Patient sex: M
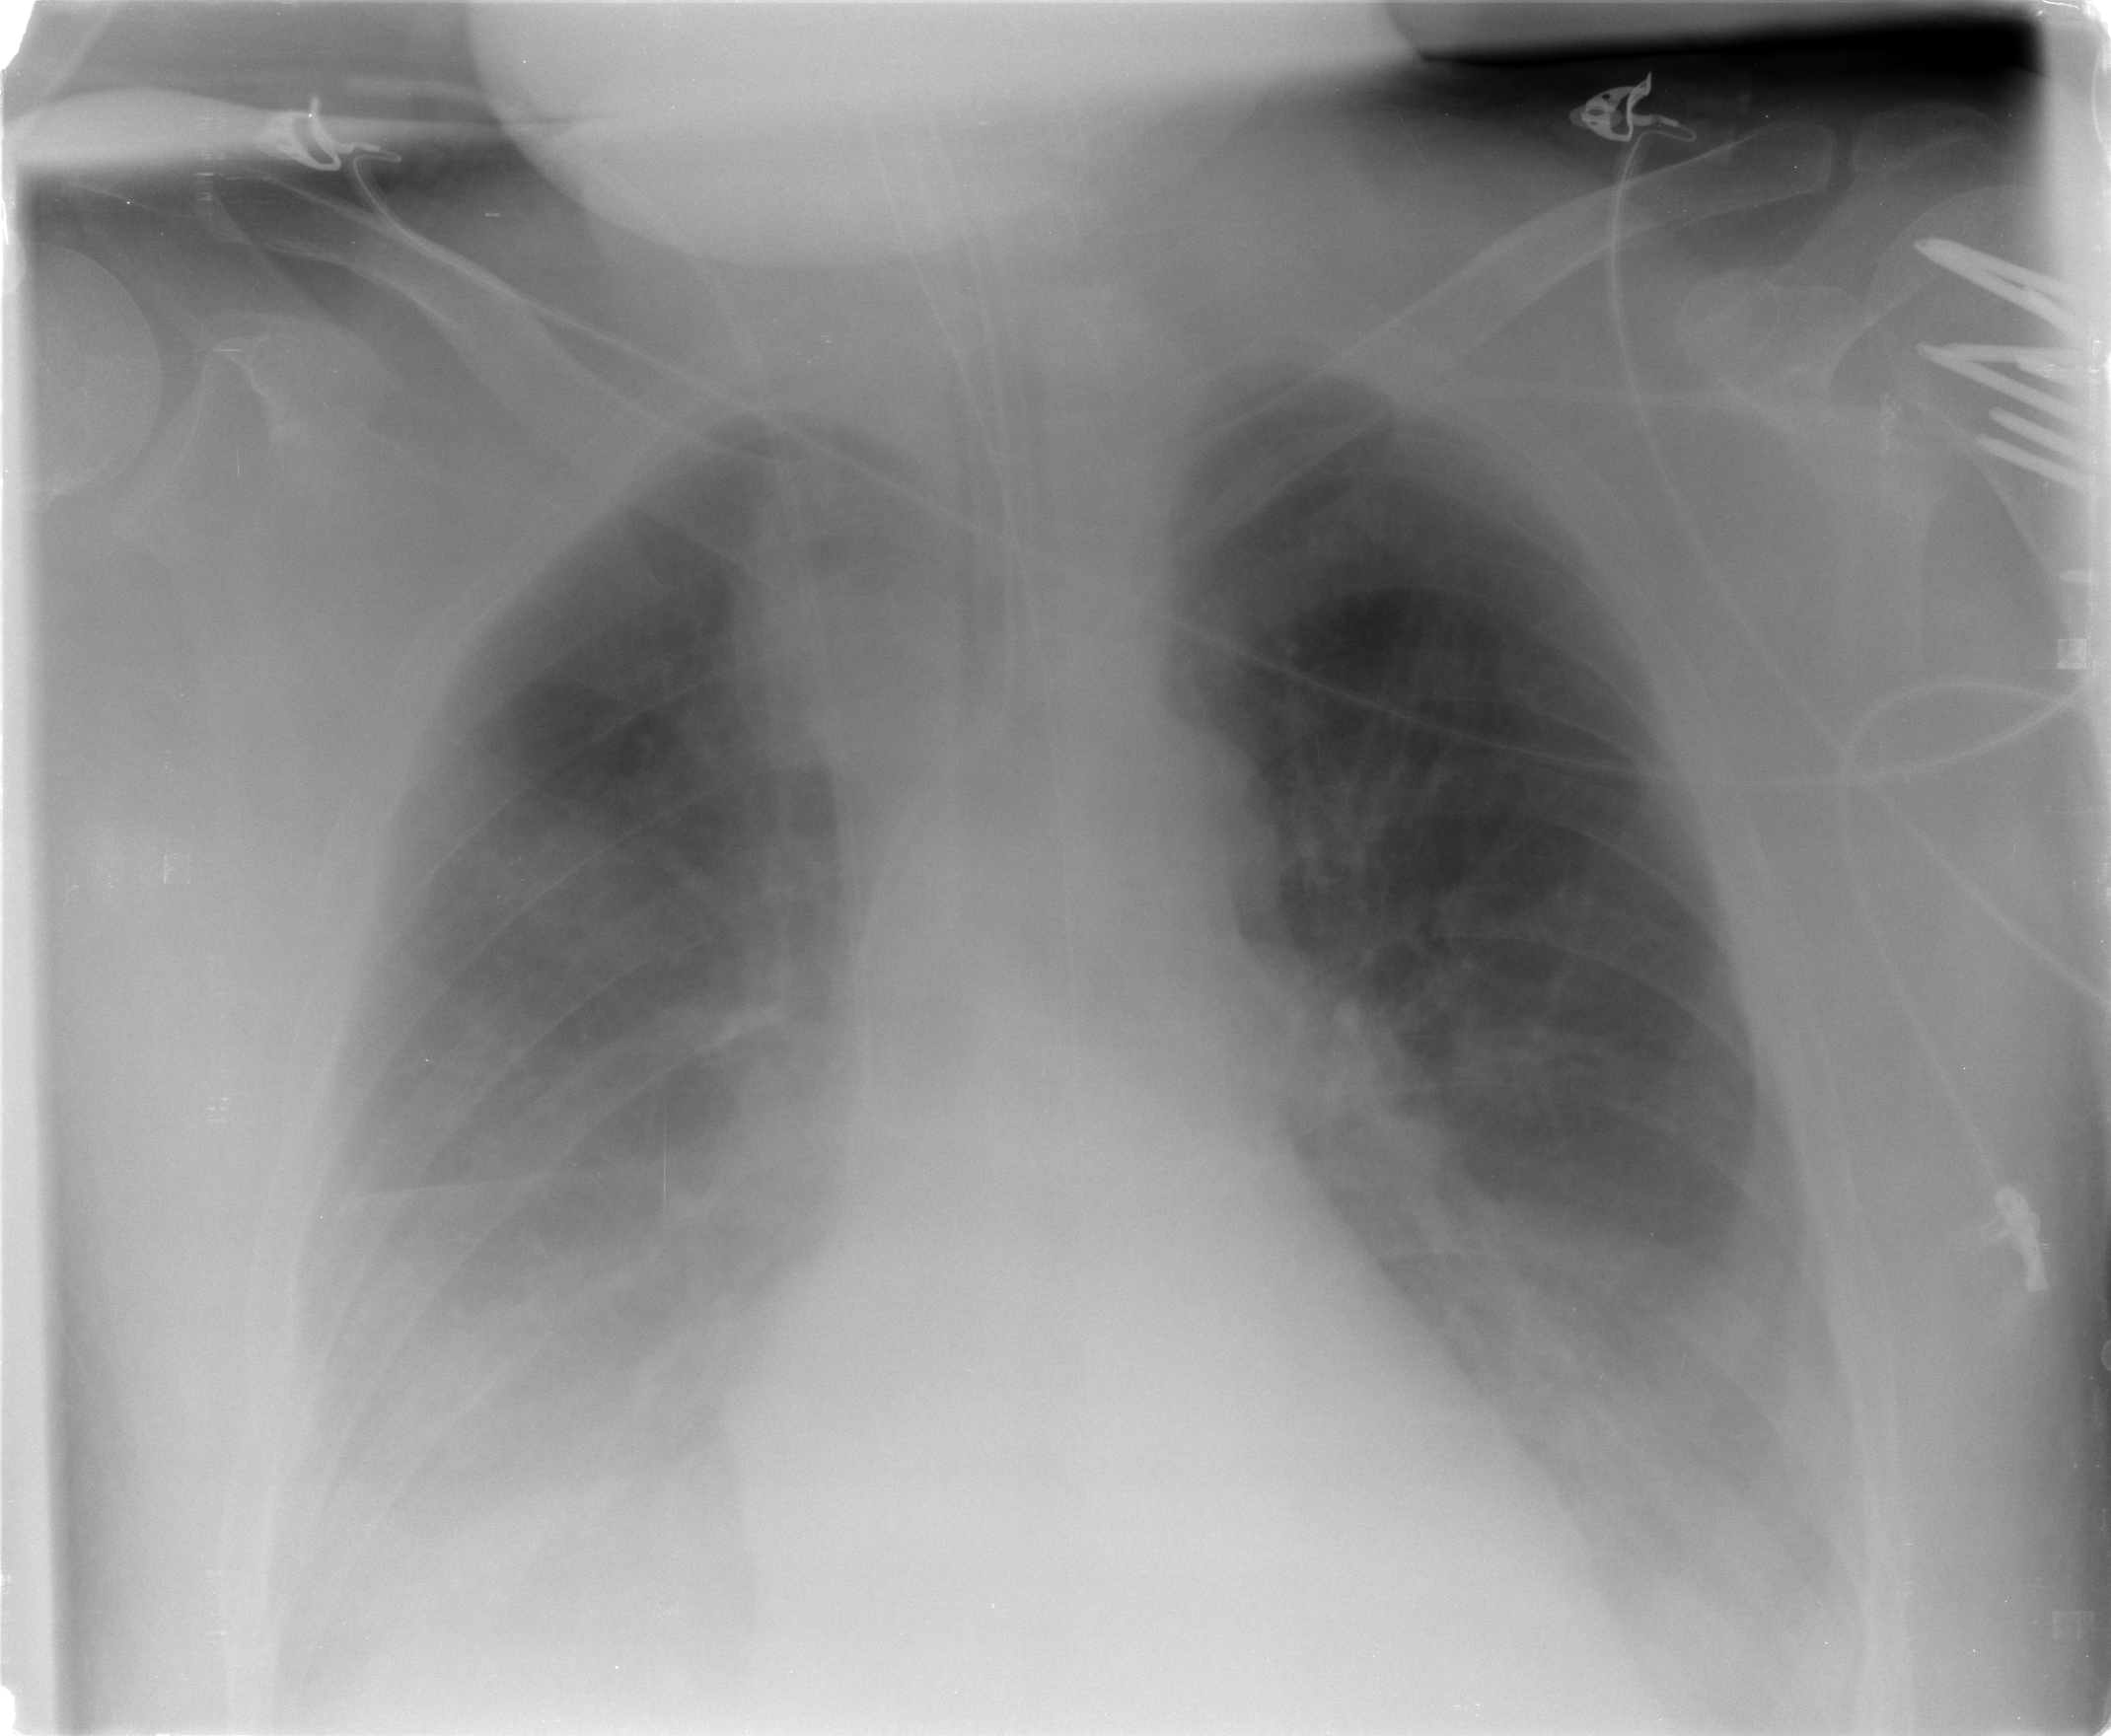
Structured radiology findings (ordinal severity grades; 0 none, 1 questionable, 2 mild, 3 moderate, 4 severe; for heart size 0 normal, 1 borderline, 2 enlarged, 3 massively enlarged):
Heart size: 0
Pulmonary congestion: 2
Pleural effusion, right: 3
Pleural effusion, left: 2
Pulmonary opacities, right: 0
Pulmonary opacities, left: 0
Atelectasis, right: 2
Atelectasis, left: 2